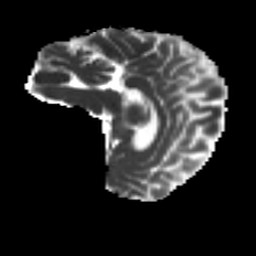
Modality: MD
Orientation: sagittal
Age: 52
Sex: female
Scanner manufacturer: ge
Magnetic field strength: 3 T
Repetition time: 7.8 s
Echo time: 0.0606 s